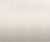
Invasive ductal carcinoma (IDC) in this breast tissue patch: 0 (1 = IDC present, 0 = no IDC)